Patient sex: M
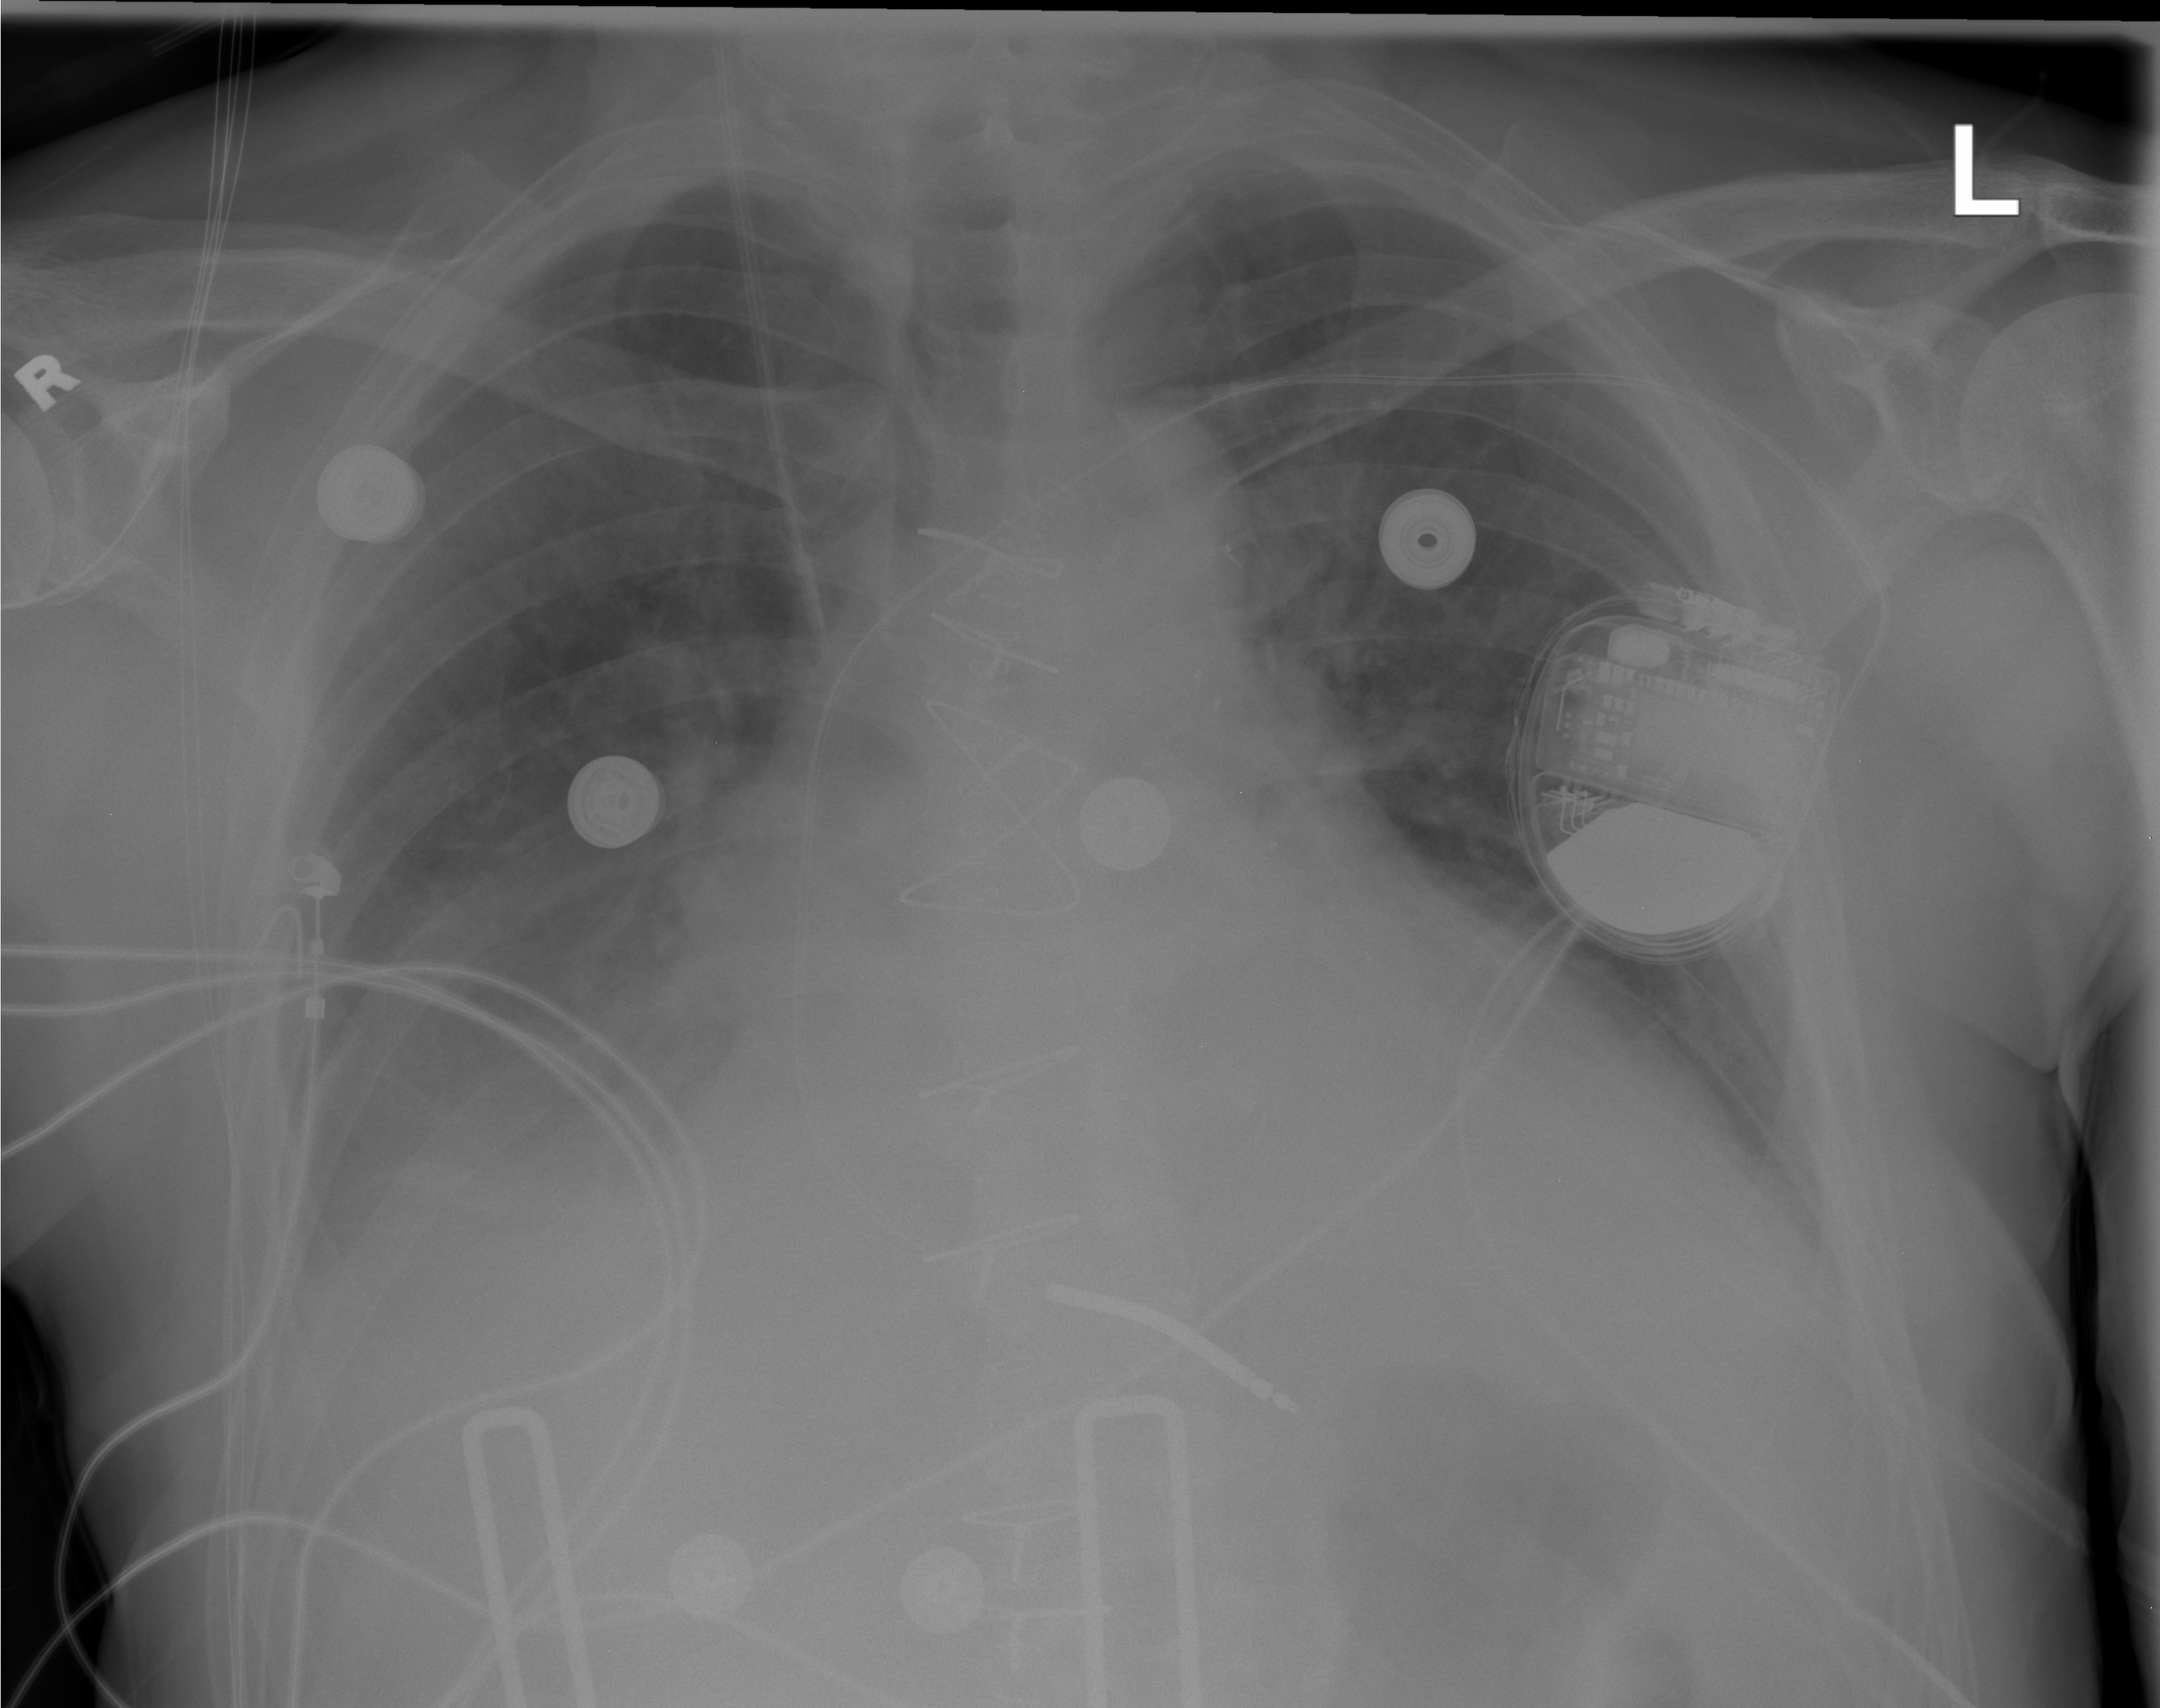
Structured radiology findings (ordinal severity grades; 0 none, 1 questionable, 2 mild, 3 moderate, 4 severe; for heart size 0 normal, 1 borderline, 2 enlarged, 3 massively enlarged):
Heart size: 2
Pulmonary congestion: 2
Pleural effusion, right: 3
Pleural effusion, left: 0
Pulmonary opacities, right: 0
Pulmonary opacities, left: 0
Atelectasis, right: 2
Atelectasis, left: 0